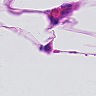
Metastatic tissue present: no